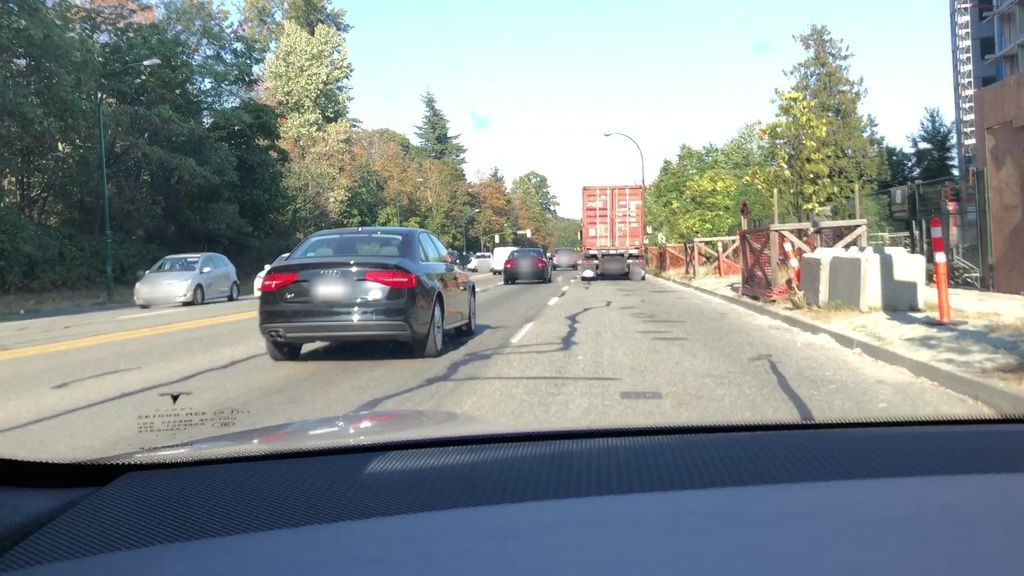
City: vancouver